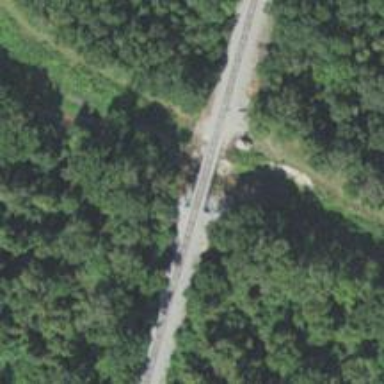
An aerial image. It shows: Trestle bridge over railway tracks.